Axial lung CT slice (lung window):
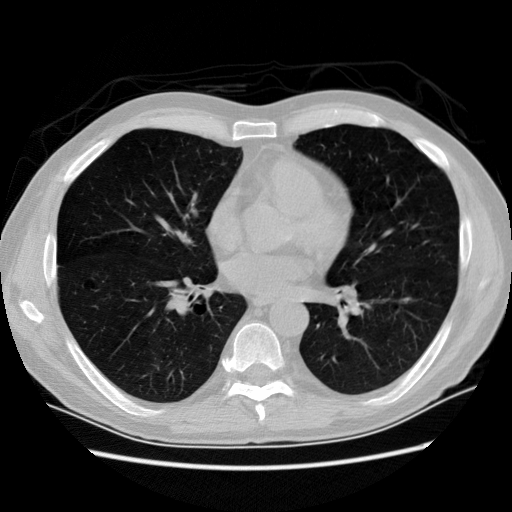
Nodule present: no